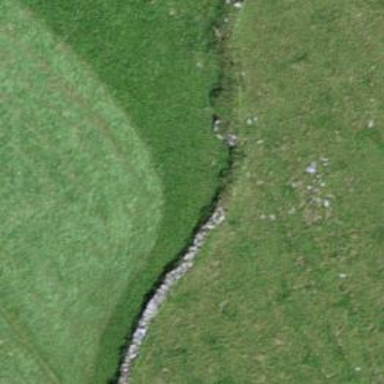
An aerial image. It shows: Wall barrier.